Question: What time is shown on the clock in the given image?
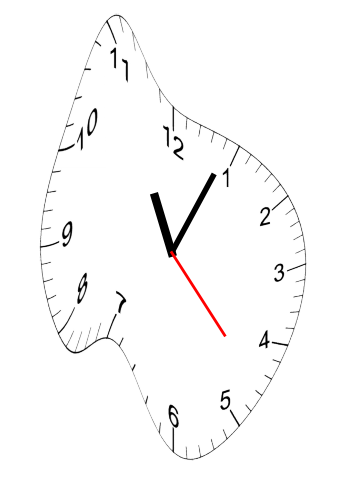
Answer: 11:04:23